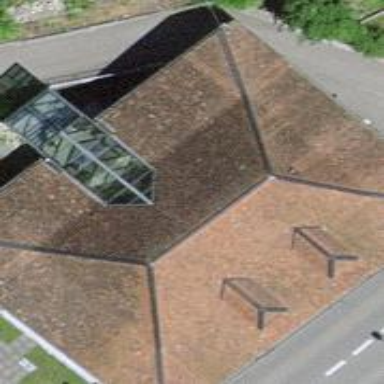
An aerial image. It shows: Museum.